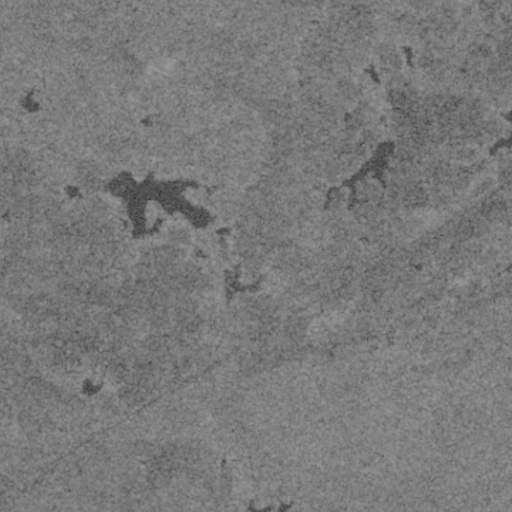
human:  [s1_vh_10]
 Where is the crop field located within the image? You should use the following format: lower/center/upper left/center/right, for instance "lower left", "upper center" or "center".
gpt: The crop field is located in the upper right of the image.
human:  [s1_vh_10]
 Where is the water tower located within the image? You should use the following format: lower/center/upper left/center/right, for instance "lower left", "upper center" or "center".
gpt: The water tower is located in the upper right of the image.
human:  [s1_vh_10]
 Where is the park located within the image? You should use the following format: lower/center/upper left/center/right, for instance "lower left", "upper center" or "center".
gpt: There is no park in the image.

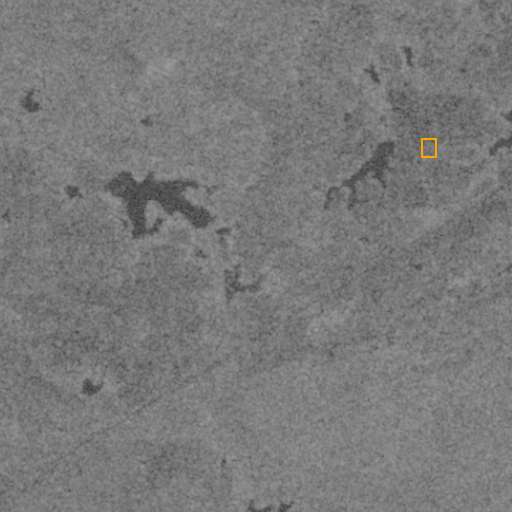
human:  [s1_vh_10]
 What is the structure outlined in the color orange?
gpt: The structure outlined in orange is a crop field.
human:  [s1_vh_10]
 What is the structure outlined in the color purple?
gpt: There is no purple outline.